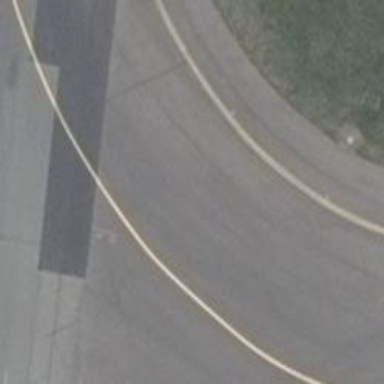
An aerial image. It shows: Concrete taxiway at the airport.